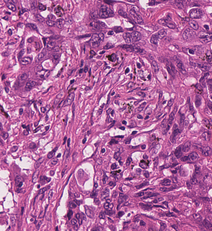
Tumor epithelial tissue: yes
Tumor-associated stroma tissue: yes
Normal tissue: no